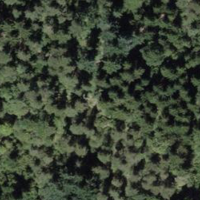
EUNIS habitat code: 43
Species observed at this site:
Lysandra bellargus